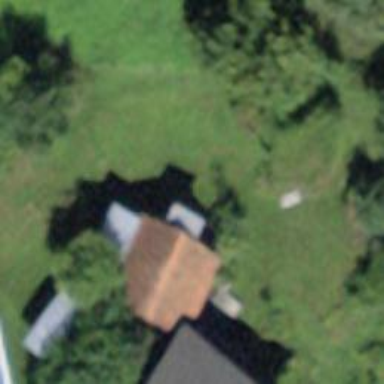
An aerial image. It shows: Isolated dwelling in remote location.